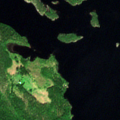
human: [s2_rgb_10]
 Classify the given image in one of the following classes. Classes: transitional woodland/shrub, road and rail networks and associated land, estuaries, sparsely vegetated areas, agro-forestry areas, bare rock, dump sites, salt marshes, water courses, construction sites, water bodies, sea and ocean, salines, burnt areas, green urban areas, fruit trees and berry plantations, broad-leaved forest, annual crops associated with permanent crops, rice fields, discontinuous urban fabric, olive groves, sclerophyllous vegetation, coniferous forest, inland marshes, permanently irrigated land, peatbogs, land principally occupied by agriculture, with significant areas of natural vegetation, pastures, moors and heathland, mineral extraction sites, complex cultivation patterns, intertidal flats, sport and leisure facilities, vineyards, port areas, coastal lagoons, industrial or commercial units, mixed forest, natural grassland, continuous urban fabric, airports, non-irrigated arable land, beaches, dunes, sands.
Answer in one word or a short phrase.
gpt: coniferous forest, mixed forest, water bodies